Question: I am working on a custom list view. I want to show a 'CheckBox' at the custom view. There is no text for the 'CheckBox'. I found it always have some spaces at the right of the 'CheckBox'.
Here is my layout xml file:
'''
<?xml version="1.0" encoding="utf-8"?>
<LinearLayout xmlns:android="http://schemas.android.com/apk/res/android"
android:layout_width="fill_parent" android:layout_height="wrap_content"
android:orientation="horizontal" android:background="#fa9654"
android:paddingTop="65dp" android:paddingBottom="65dp">
<TextView android:id="@+id/bus_route_list_item_num"
android:layout_height="wrap_content" android:layout_width="0dip"
android:gravity="center" android:layout_gravity="center_vertical|center_horizontal"
android:layout_weight="0.15"></TextView>
<TextView android:id="@+id/bus_route_list_item_station"
android:layout_height="wrap_content" android:layout_width="0dip"
android:gravity="left" android:layout_gravity="center_vertical|center_horizontal"
android:layout_weight=".5"></TextView>
<TextView android:id="@+id/bus_route_list_item_fee"
android:layout_height="wrap_content" android:layout_width="0dip"
android:gravity="center" android:layout_gravity="center_vertical|center_horizontal"
android:layout_weight=".15"></TextView>
<CheckBox android:id="@+id/bus_route_list_item_reminder" android:layout_height="wrap_content"
android:layout_width="0dip" android:layout_weight=".20" android:gravity="center"
android:layout_gravity="center" android:paddingRight="0dp" android:paddingLeft="0dp"
android:paddingTop="0dp" android:paddingBottom="0dp" android:background="#0066ff"
android:text=""
/>
</LinearLayout>
'''
The result looks like:

As you can see there are some space at the right of the checkbox. What I want is put the checkbox at the middle of the blue area.
Is it possible to remove the unwanted space? thanks
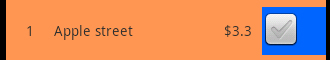
Answer: You can wrap 'CheckBox' in LinearLayout and then use 'android:gravity="center"' on that layout.
'''
<LinearLayout
android:layout_height="wrap_content"
android:layout_width="0dip"
android:layout_weight=".20"
android:background="#ff0000"
android:gravity="center">
<CheckBox android:id="@+id/bus_route_list_item_reminder"
android:layout_height="wrap_content"
android:layout_width="wrap_content"
/>
</LinearLayout>
'''
As another alternative, you can use 'RelativeLayout'. This would greatly simplify you layout and you will be able to get rid of 'layout_weight'.